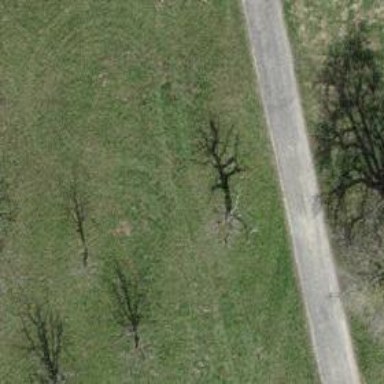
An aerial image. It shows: Mixed deciduous tree with variety of leaves.